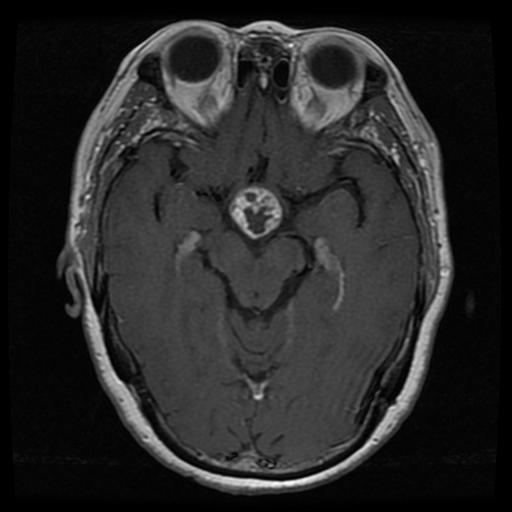
Label: pituitary